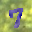
Label: 7